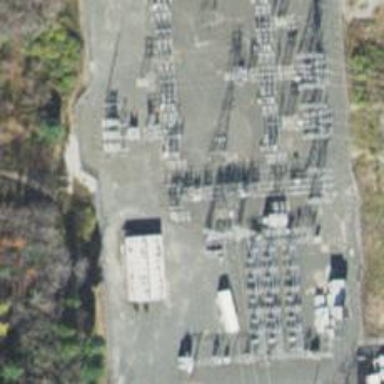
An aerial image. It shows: Switch used for power control.